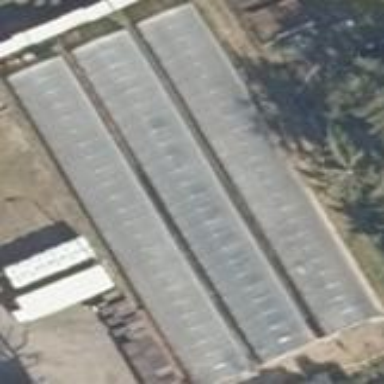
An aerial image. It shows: Greenhouse.